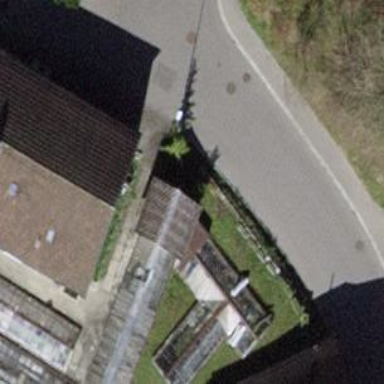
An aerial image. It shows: Shed building.